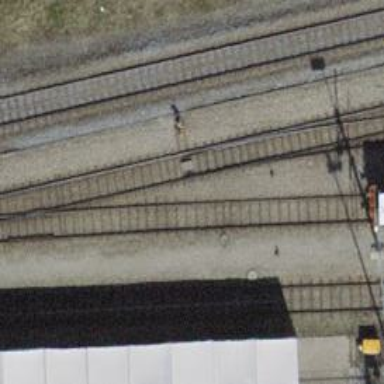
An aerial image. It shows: Rail spur service.